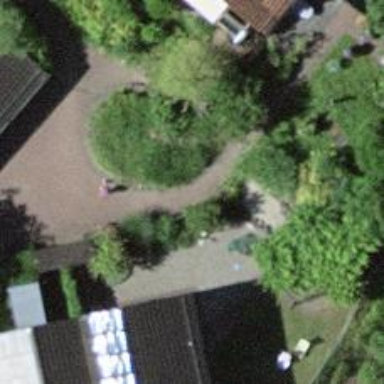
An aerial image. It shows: Path.